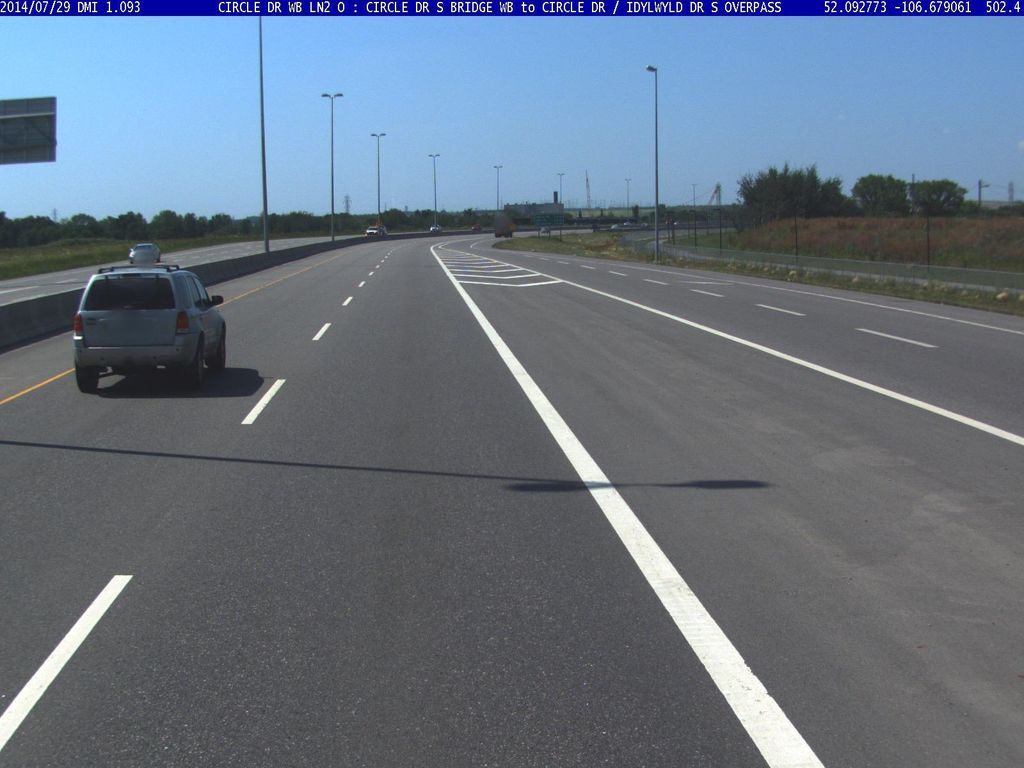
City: saskatoon